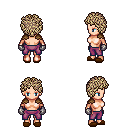
a pixel art fantasy rpg character, female body template, human, light skin, leather shoulder armor, magenta pants, white blonde curly afro hairstyle, metal gloves, brown slippers, four views (front, back, left, right), 2x2 character sprite sheet, small pixel art, hard edges, no anti-aliasing